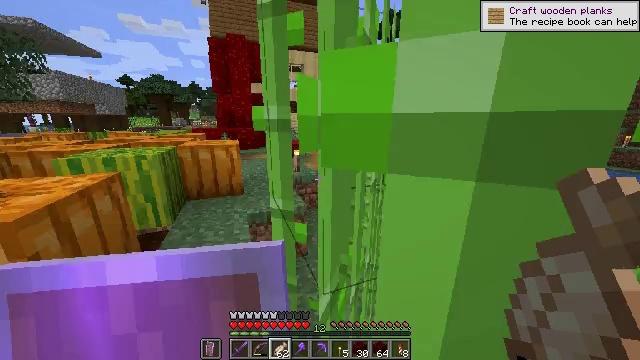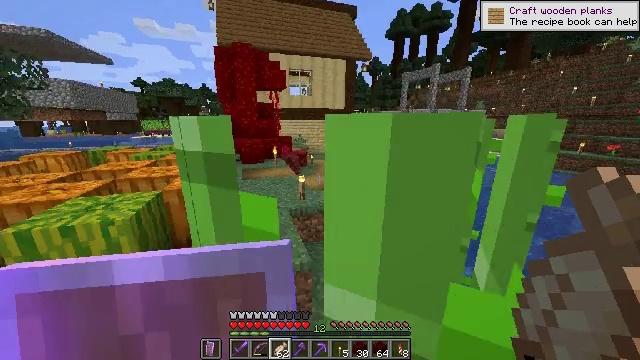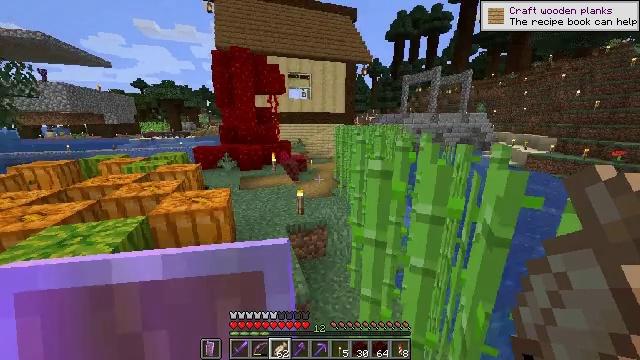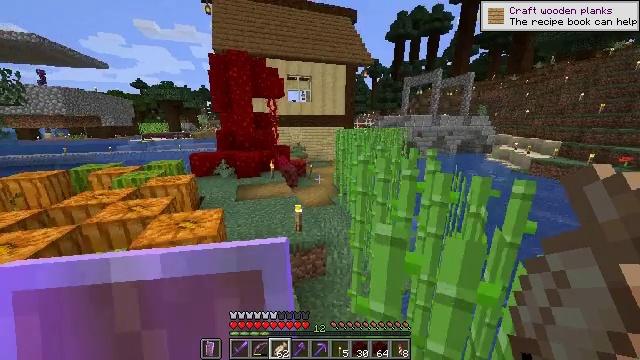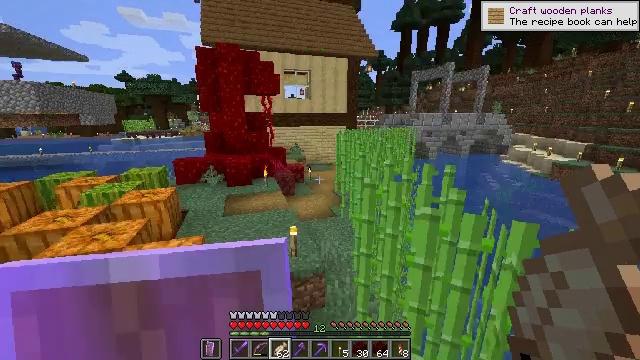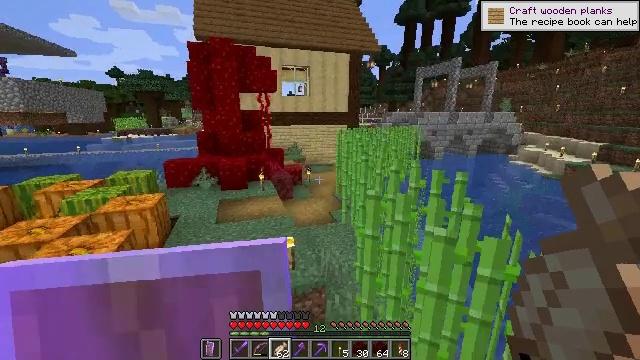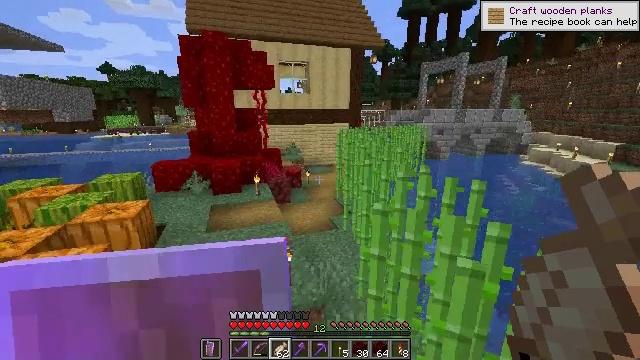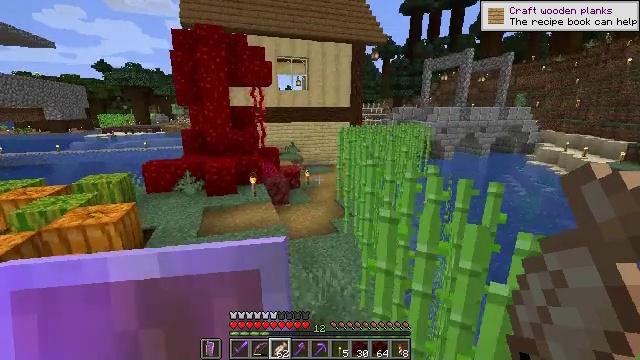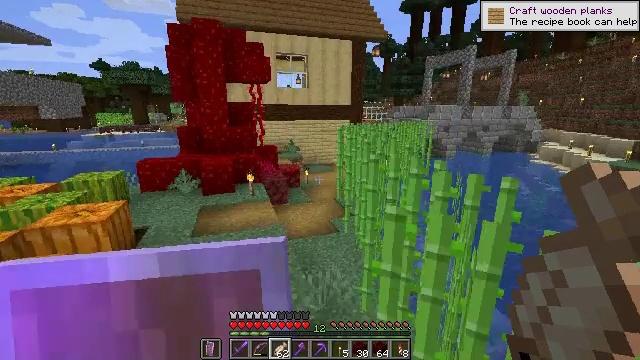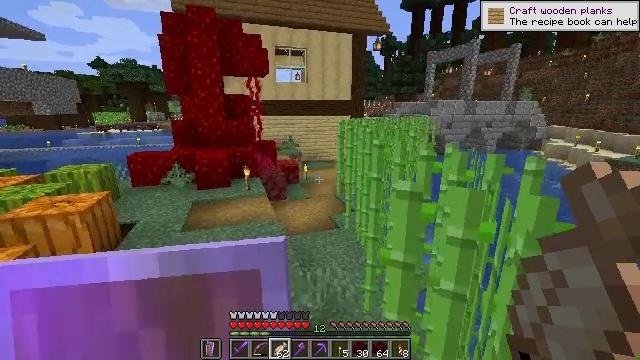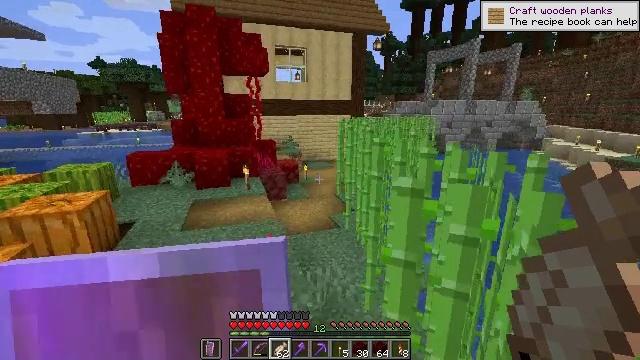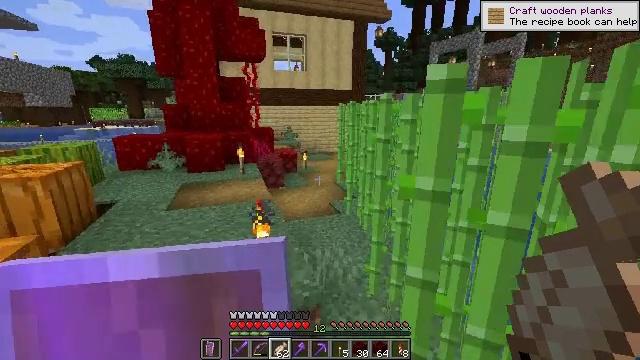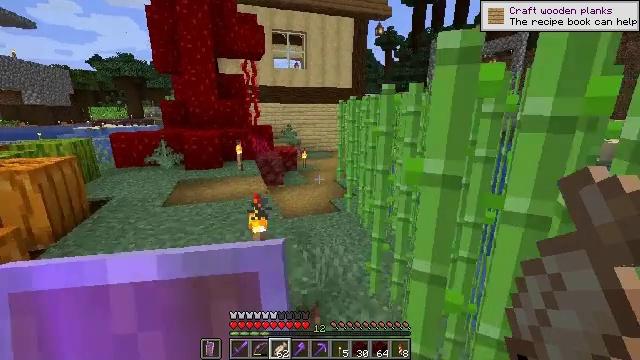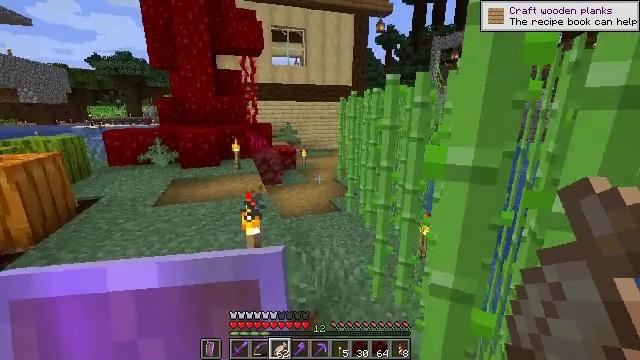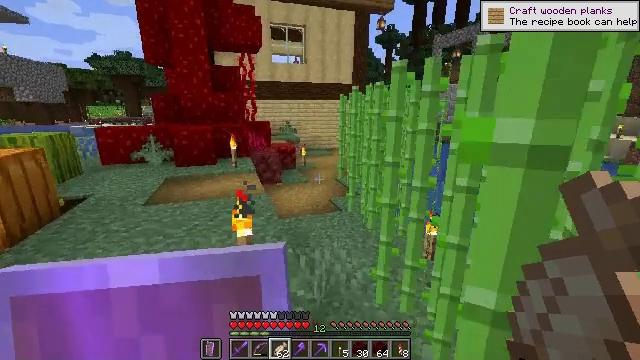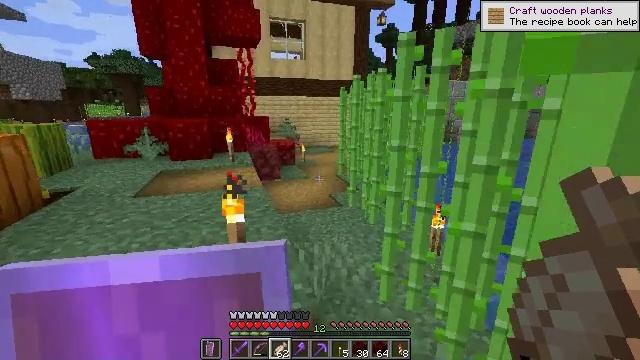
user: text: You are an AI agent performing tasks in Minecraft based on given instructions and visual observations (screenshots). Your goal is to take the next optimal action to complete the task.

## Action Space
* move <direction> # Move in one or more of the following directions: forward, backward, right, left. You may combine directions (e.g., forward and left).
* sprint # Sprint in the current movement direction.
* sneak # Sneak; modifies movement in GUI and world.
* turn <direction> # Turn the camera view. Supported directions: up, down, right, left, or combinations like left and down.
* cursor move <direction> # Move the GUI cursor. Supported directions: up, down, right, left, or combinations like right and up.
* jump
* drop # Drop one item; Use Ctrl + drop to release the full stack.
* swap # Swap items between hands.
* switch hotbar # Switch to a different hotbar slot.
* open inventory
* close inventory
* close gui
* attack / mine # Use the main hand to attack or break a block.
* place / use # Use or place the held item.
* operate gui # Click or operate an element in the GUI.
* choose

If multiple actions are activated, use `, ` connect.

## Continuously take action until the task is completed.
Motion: motion action
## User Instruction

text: craft item red nether bricks
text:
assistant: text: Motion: move forward, sprint, jump
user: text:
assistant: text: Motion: move forward, sprint, jump
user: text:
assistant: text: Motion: no_op
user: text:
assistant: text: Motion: no_op
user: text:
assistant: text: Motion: no_op
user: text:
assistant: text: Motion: no_op
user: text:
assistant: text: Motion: no_op
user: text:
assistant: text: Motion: no_op
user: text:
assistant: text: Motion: no_op
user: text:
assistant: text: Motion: no_op
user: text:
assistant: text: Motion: move forward
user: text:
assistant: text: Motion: move forward
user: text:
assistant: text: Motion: move forward
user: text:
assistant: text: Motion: move forward
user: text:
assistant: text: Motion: move forward, sprint
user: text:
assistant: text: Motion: move forward, sprint
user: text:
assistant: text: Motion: move forward, sprint
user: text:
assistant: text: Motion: move forward, sprint
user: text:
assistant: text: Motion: move forward, sprint
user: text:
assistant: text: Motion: move forward, sprint
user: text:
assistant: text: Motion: move forward, sprint
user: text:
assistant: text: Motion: move forward and move right, sprint
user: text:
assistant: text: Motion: move forward and move right, sprint
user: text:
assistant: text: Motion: move forward and move right, sprint
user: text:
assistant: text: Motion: move forward and move right, sprint
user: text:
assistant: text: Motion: move forward and move right, sprint
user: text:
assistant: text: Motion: move forward, sprint
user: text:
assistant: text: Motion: move forward, sprint, turn left
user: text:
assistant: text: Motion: move forward, sprint, turn left
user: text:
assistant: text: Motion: move forward, sprint, turn left